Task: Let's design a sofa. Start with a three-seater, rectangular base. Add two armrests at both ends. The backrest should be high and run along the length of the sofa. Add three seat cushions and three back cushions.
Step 438:
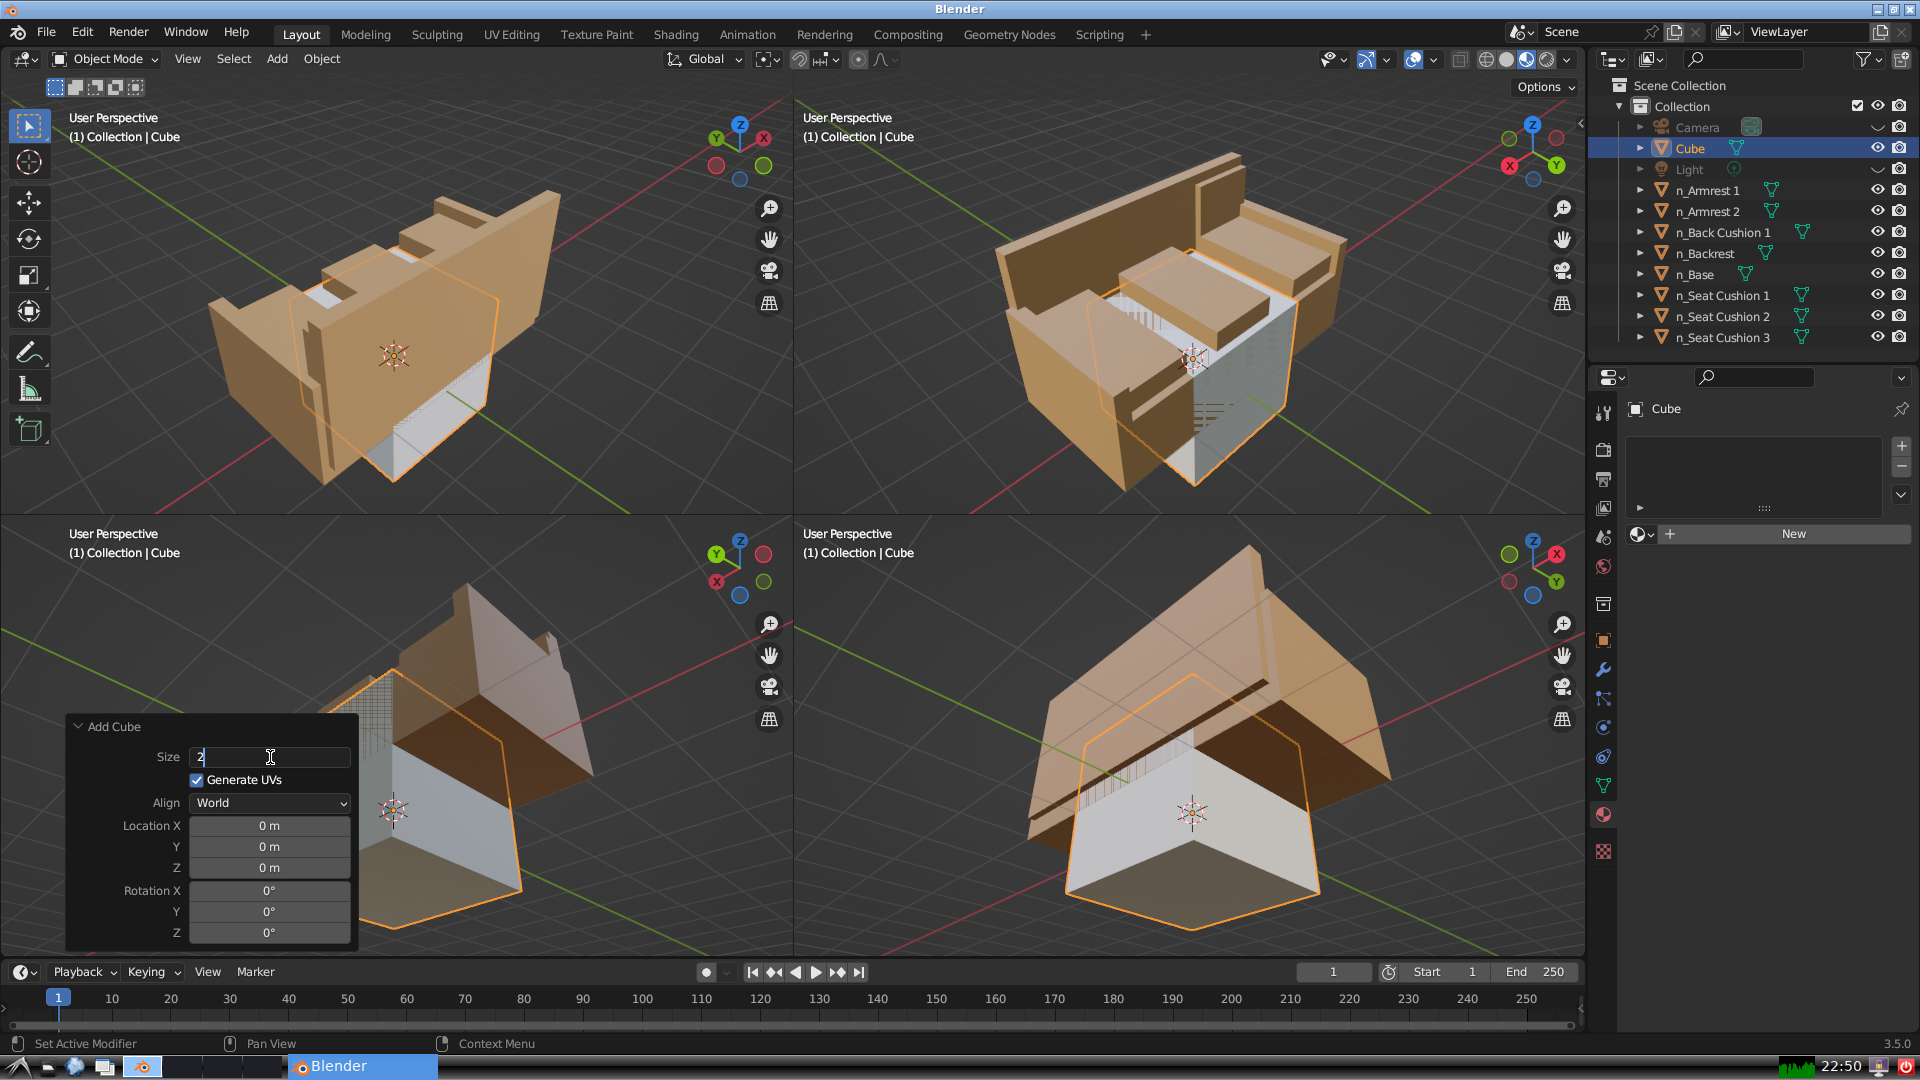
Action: {"key_press": ['Return']}